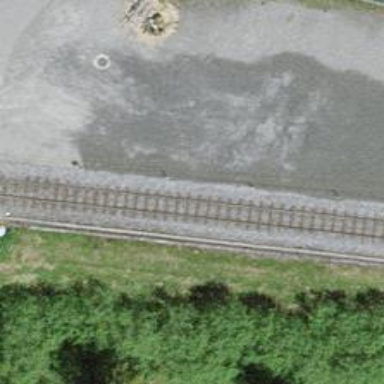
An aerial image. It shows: Halt on the railway.